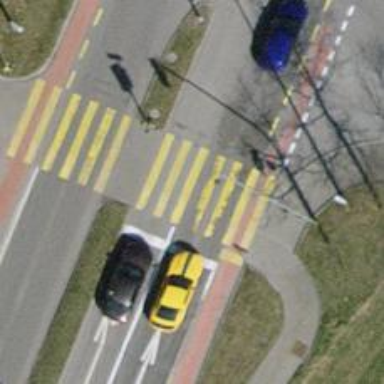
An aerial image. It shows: Crossing with traffic signals.